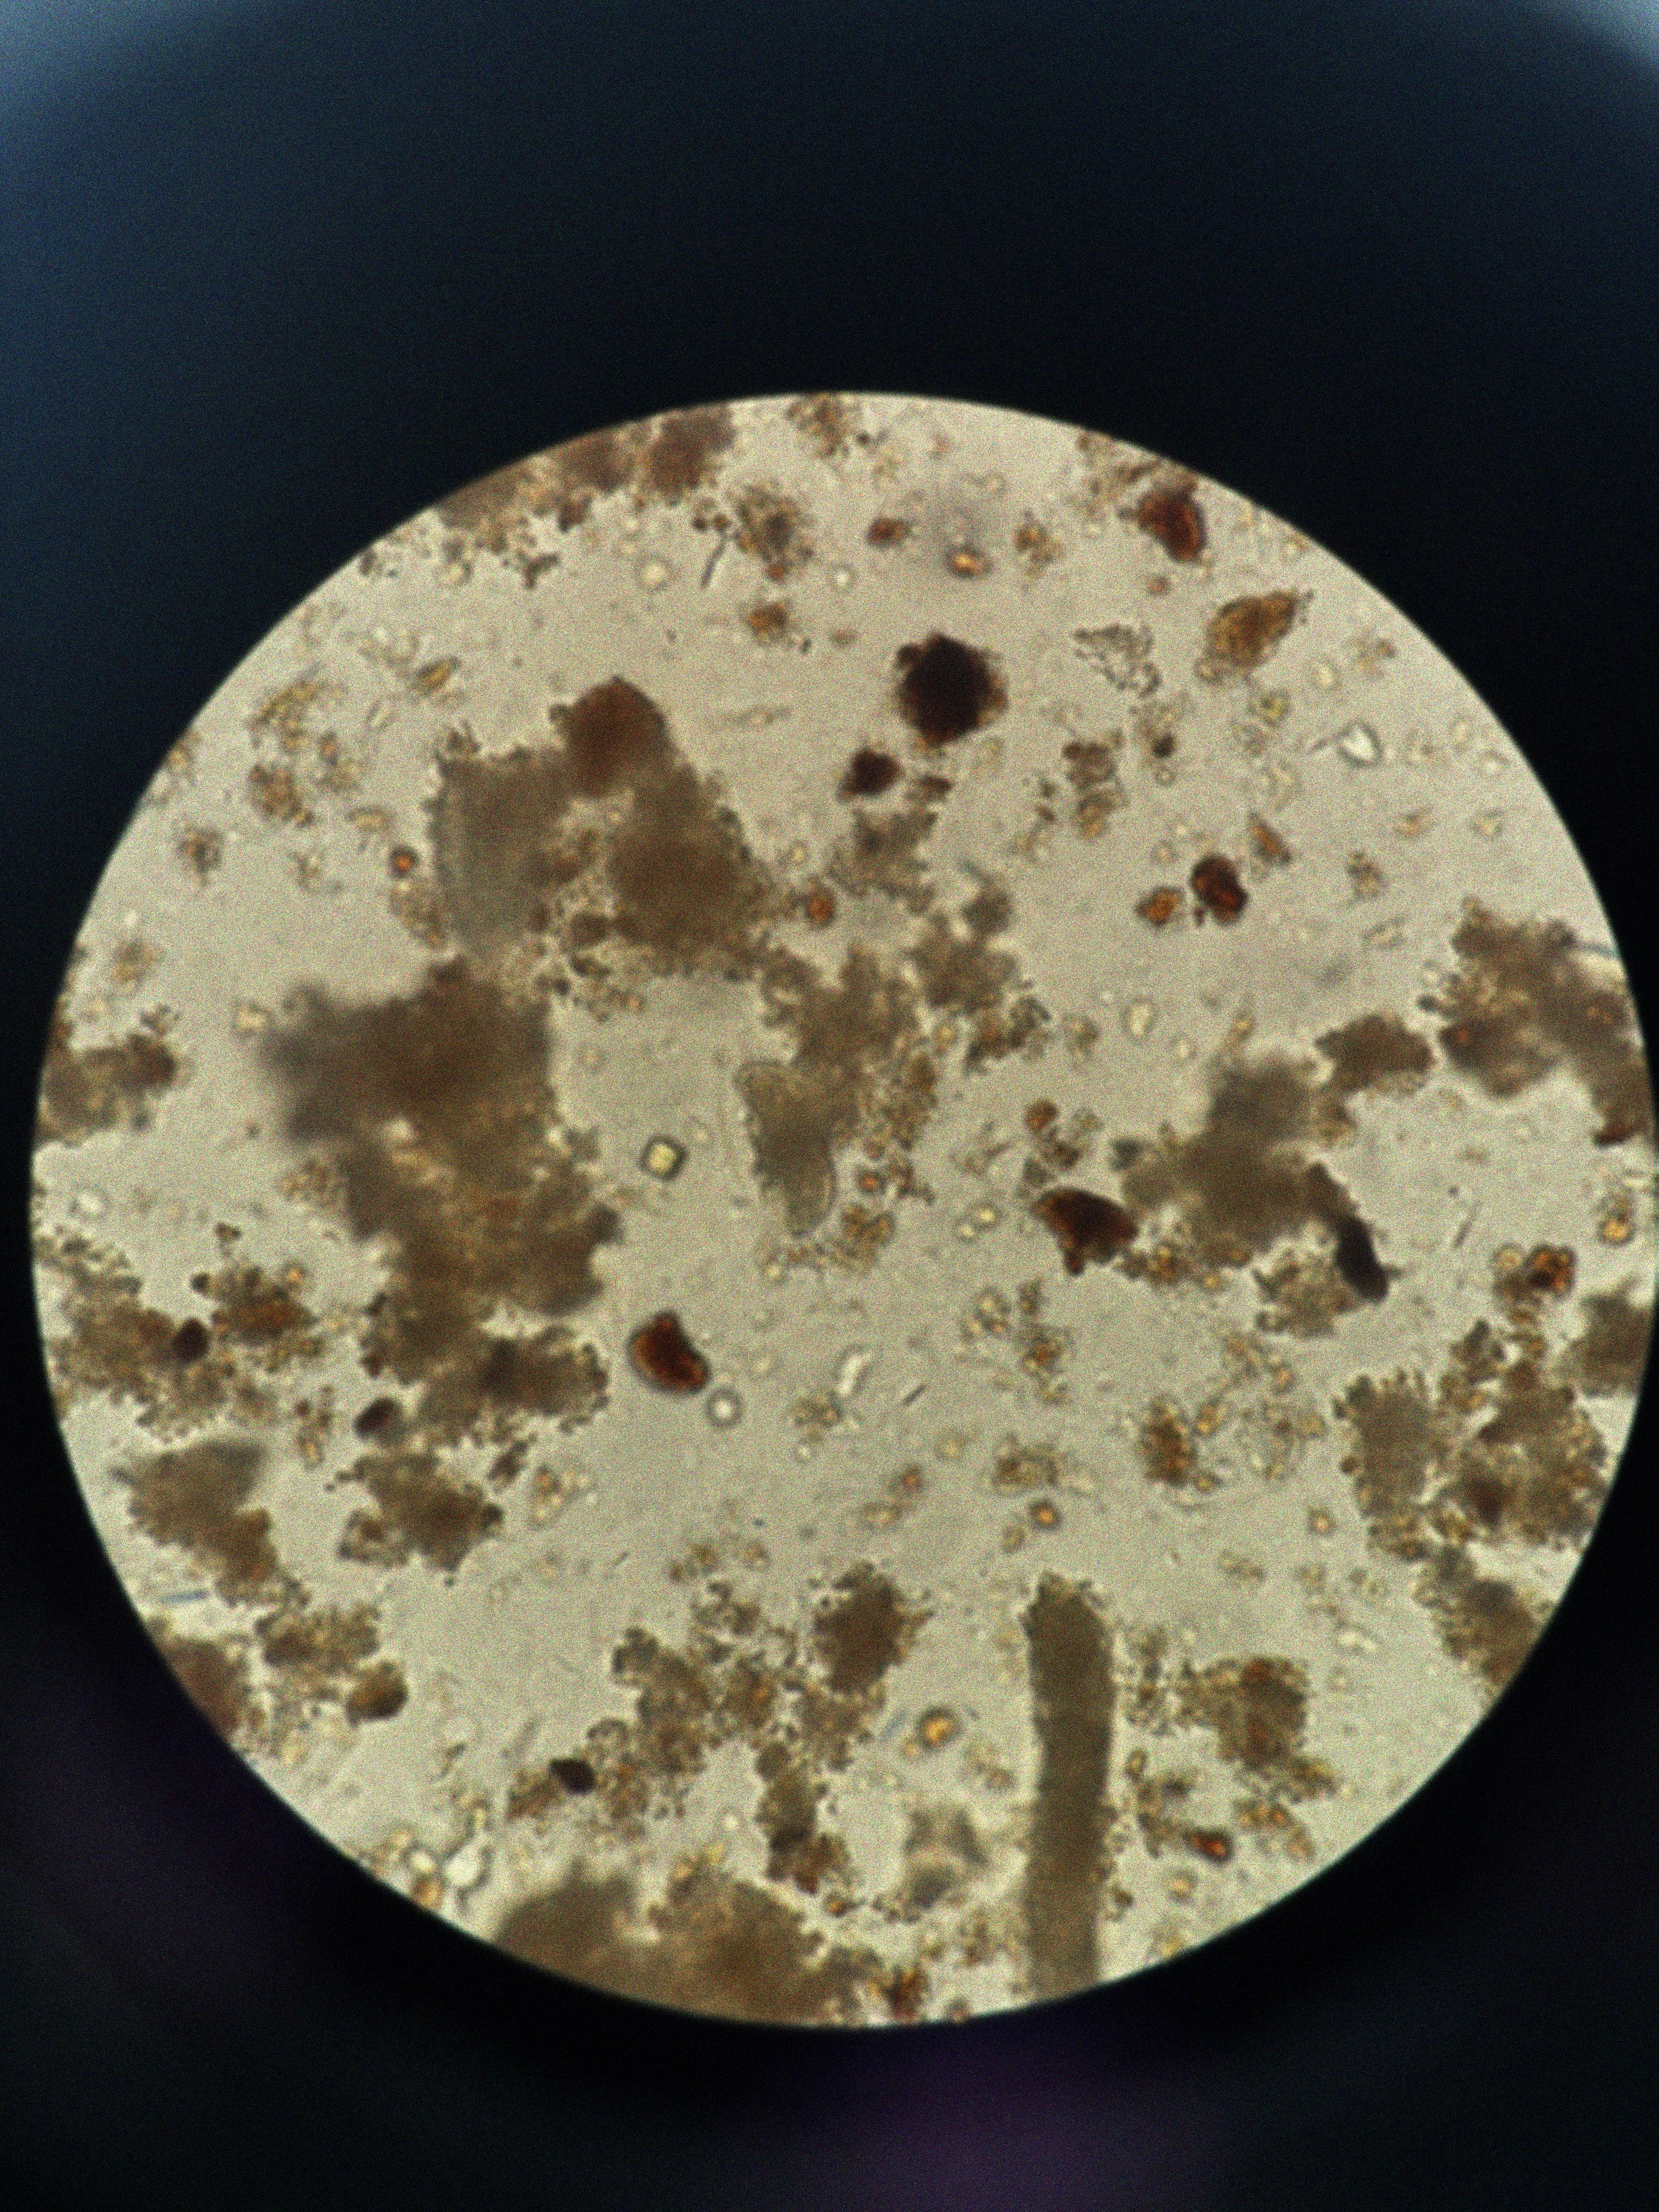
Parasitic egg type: Hookworm egg